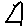
Label: square